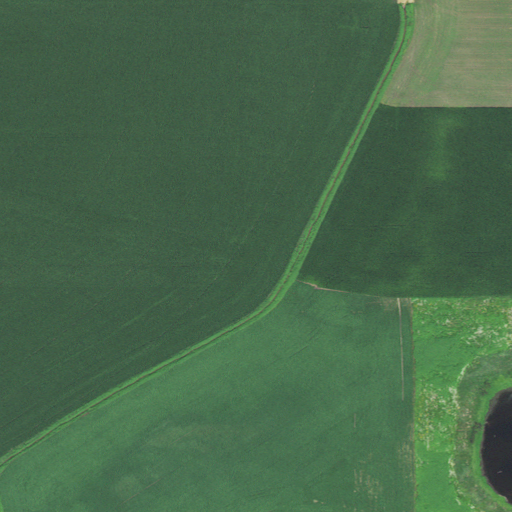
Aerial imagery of valley in Wisconsin named Berg Valley containing cultivated crops, woody wetlands, open water, and herbaceous wetlands